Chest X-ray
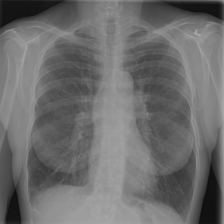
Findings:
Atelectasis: negative
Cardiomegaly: negative
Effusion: negative
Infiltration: negative
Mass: negative
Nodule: negative
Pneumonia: negative
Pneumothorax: negative
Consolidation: negative
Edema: negative
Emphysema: negative
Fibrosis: negative
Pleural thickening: negative
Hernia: negative